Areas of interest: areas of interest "Museum of the Chinese People's War of Resistance Against Japanese Aggression"
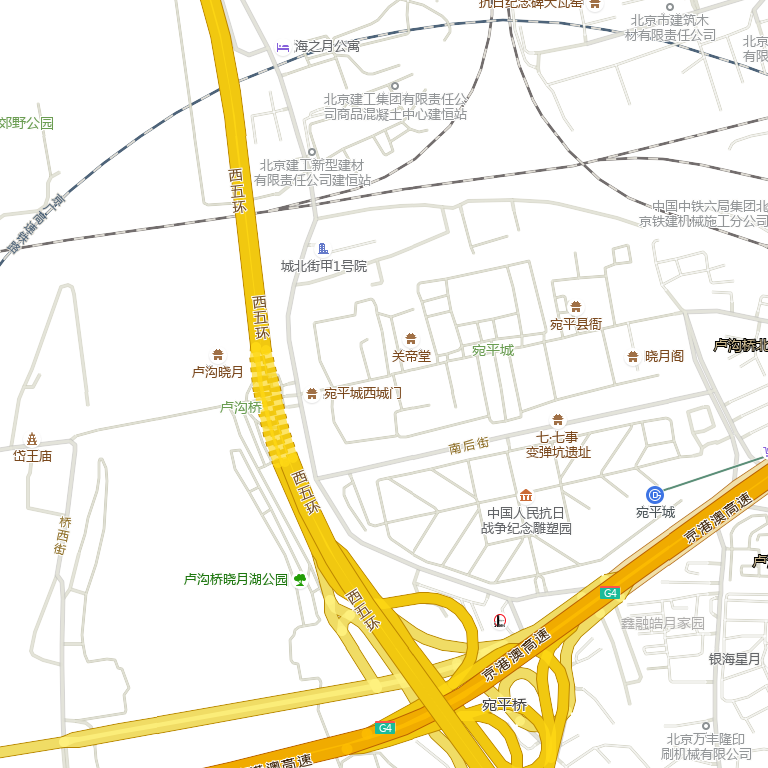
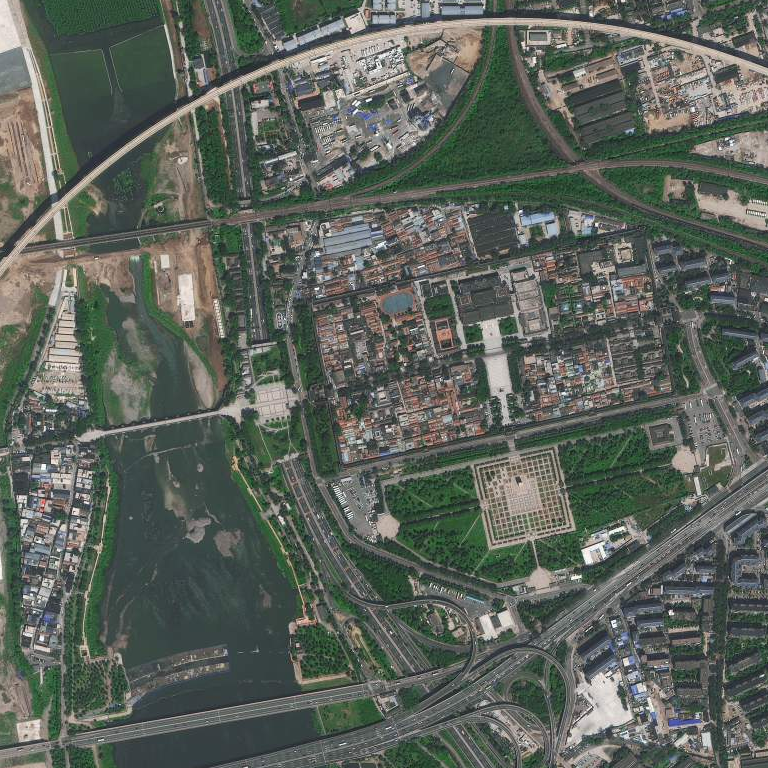